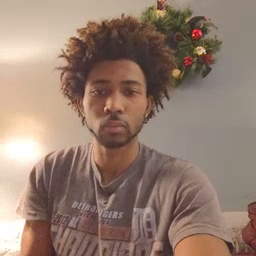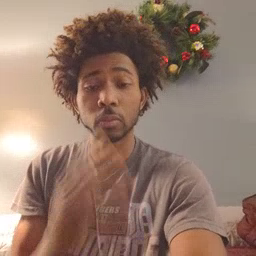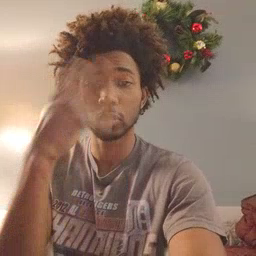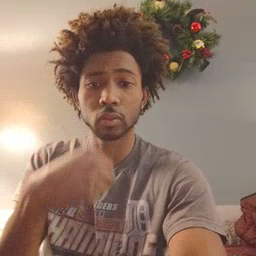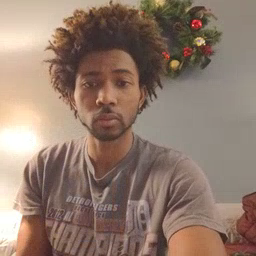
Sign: pretty